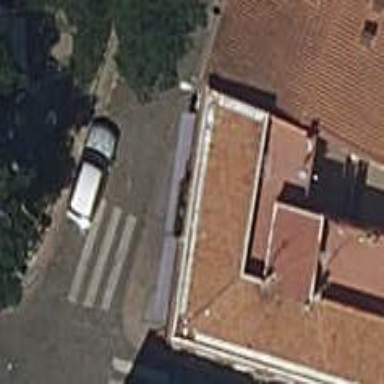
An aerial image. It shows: Restaurant.